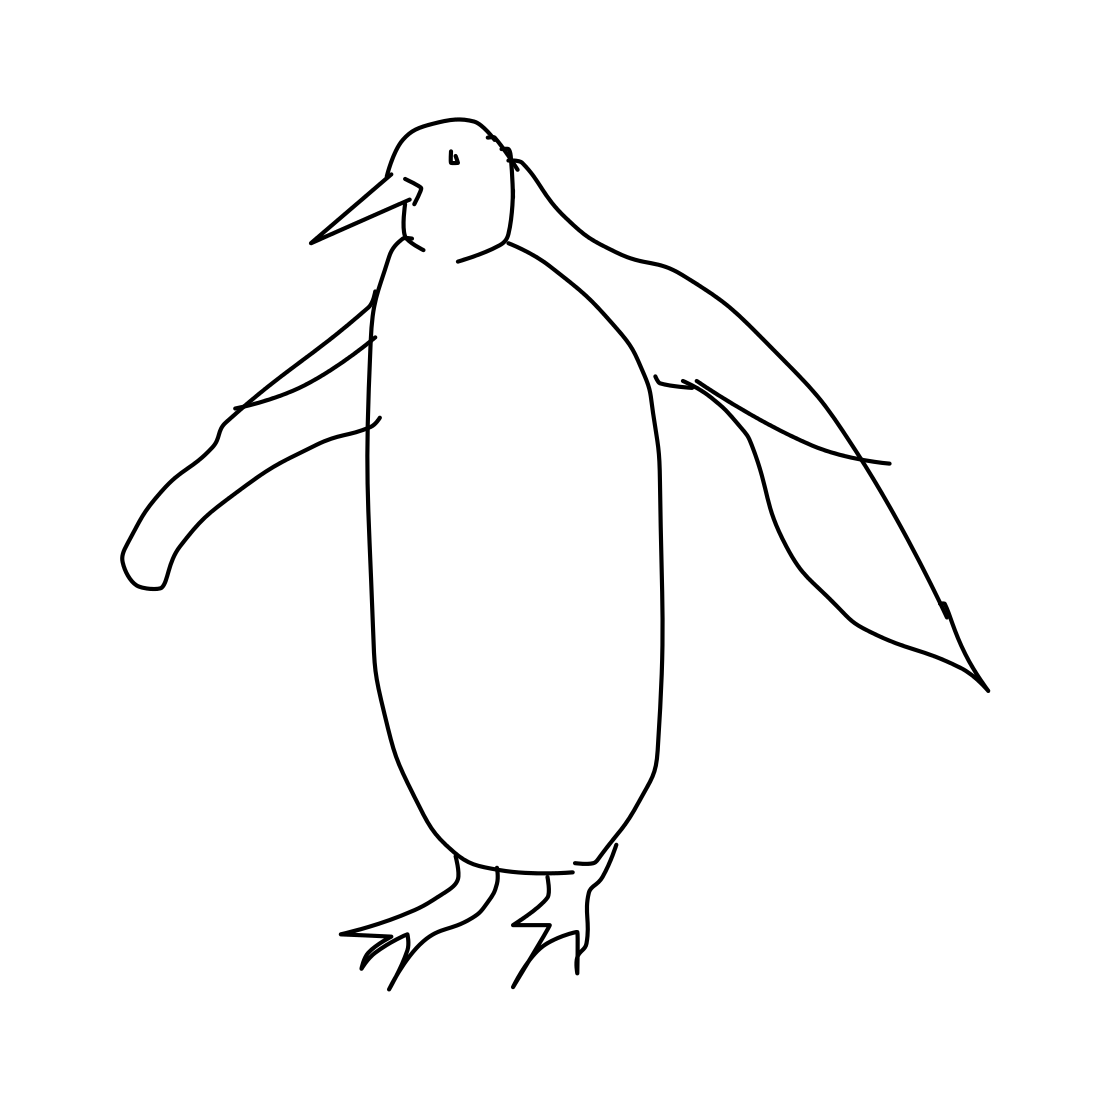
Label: penguin